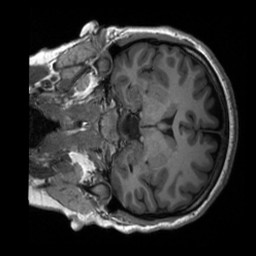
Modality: T1w
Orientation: coronal
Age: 19
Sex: female
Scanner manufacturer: siemens
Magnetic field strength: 3 T
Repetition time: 2.3 s
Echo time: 0.00232 s